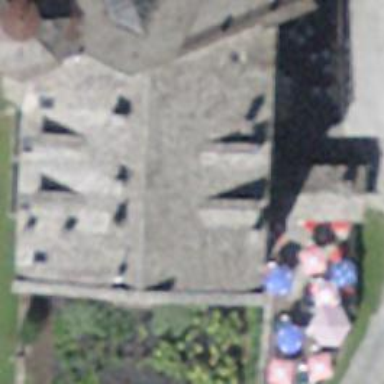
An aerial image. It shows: Restaurant.